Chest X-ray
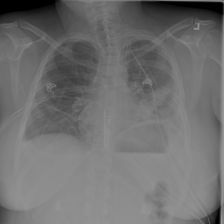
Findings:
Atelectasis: negative
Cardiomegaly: negative
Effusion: negative
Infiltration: negative
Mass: negative
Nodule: negative
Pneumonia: negative
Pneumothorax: negative
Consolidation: negative
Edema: negative
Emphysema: negative
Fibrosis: negative
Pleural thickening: negative
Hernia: negative